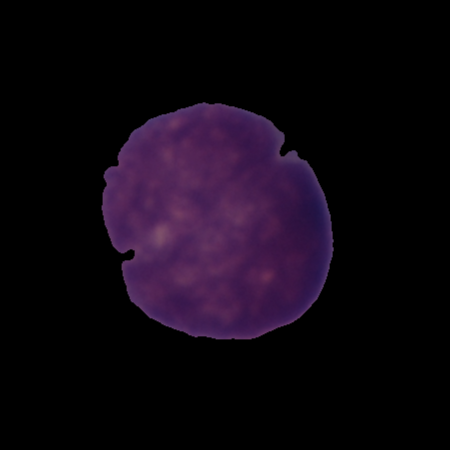
Label: cancer